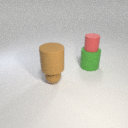
large brown rubber cylinder above small brown rubber sphere